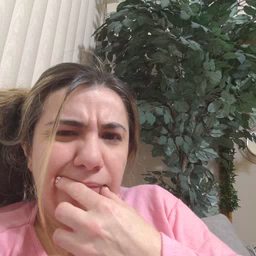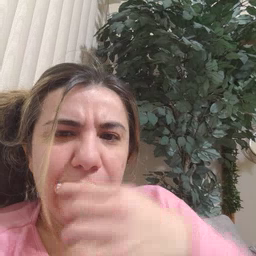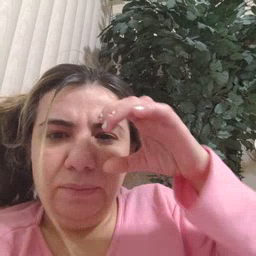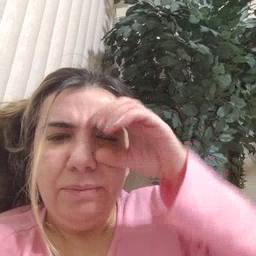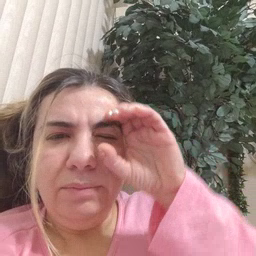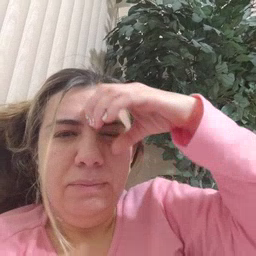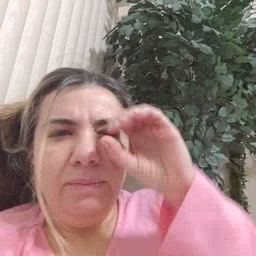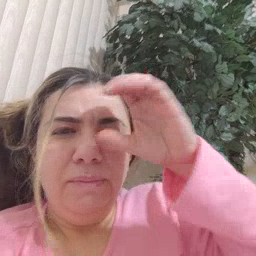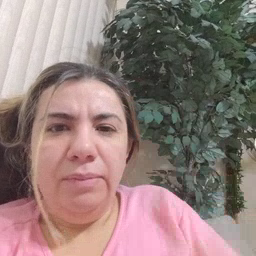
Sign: owl